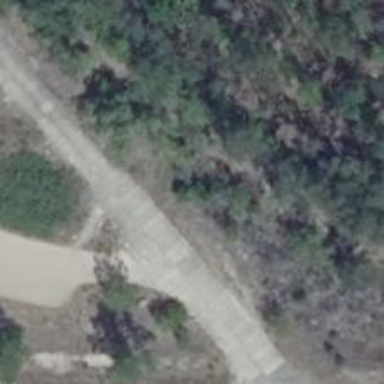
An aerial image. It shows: Emergency access point on the road.